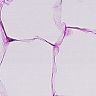
Metastatic tissue present: no